Question: Please help me to populate a tree view from SQL database dynamically. I am very new to delphi

and step by step processes are welcome. I have two table formats given in the picture below and i want to fill the tree view from database accordingly. I searched on other resource sites also but didn't find the solution what i am looking for.
I am stuck. Please help me guys....
Many many thanks in advance.
'''
procedure TForm1.Button1Click(Sender: TObject);
var
// node : TTreeList;
i: Integer;
MyTreeNode1,MyTreeNode2 : TTreeNode;
begin
with TreeList1.Items do
begin
Clear;
MyTreeNode1 := Add(nil, 'Table');
ADOTable1.First;
while ADOTable1 do
begin
AddChild(MyTreeNode1,'B') ;
AddChild(MyTreeNode1,'c');
Next;
end;
end;
end;
'''
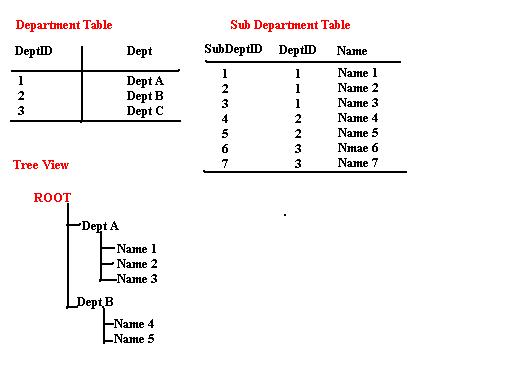
Answer: Switch to 'TADOQuery' and then try something like this:
'''
procedure TForm1.Button1Click(Sender: TObject);
var
CurrentDeptID, RecordDeptID: Integer;
RootNode, DeptNode: TTreeNode;
begin
CurrentDeptID := 0;
TreeList1.Items.Clear;
RootNode := TreeList1.Items.Add(nil, 'Departments');
DeptNode := nil;
ADOQuery1.SQL.Text := 'SELECT sd.DeptID, sd.Name, d.Dept FROM SubDepartments sd INNER JOIN Departments d ON (sd.DeptID = d.DeptID) ORDER BY d.Dept, sd.Name';
ADOQuery1.Open;
try
ADOQuery1.First;
while not ADOQuery1.Eof do
begin
RecordDeptID := ADOQuery1.FieldByName('DeptID').AsInteger;
if (DeptNode = nil) or (RecordDeptID <> CurrentDeptID) then
begin
DeptNode := TreeList1.Items.AddChild(RootNode, ADOQuery1.FieldByName('Dept').AsString);
CurrentDeptID := RecordDeptID;
end;
TreeList1.Items.AddChild(DeptNode, ADOQuery1.FieldByName('Name').AsString);
ADOQuery1.Next;
end;
finally
ADOQuery1.Close;
end;
end;
'''